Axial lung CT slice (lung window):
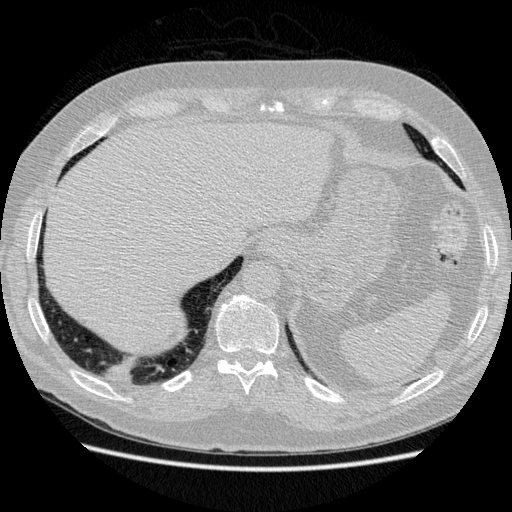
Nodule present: no